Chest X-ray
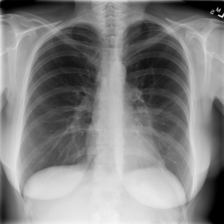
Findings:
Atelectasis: negative
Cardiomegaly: negative
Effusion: negative
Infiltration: positive
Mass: negative
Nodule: negative
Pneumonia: negative
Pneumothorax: negative
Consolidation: negative
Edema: negative
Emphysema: negative
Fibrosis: negative
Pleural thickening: negative
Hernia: negative